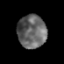
Tissue: prostate
Cell type: Fibroblasts
Senescence score: 0.7385
Nuclear area (px): 933
Mean DAPI intensity: 100.479